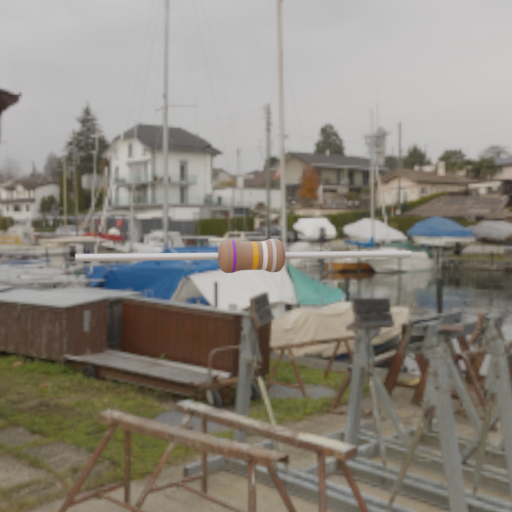
Resistor colour bands (in order): violet, orange, white, silver